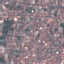
Label: Residential